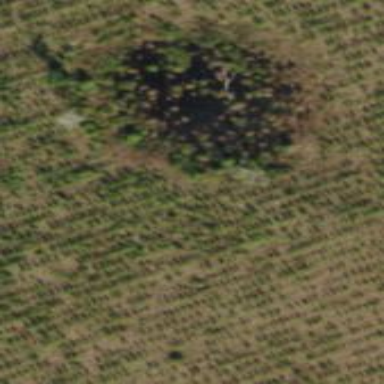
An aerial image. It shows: Swampy wetland with needle-leaved plants.